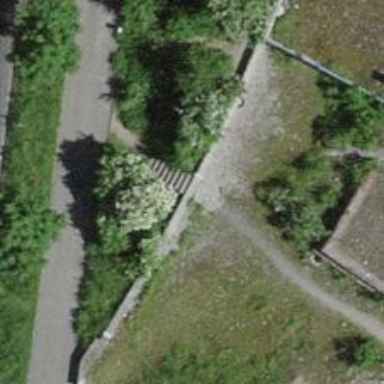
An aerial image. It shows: Steps made of paving stones.